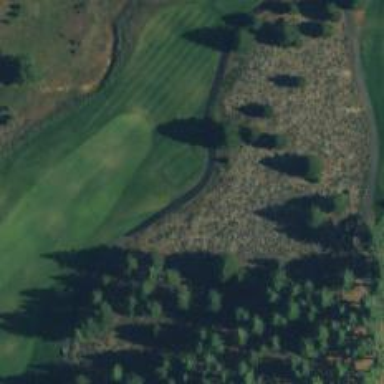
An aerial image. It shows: Path for golf carts.